Group 1:
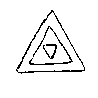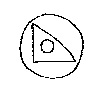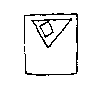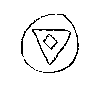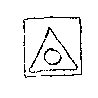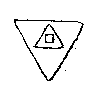
Group 2:
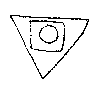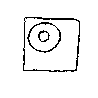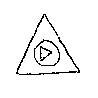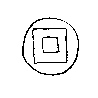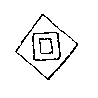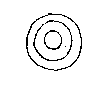
Rule separating the two groups: Middle shape is a triangle vs. middle shape is not a triangle.
Concepts: between, inside, triangle
Author: Douglas R. Hofstadter